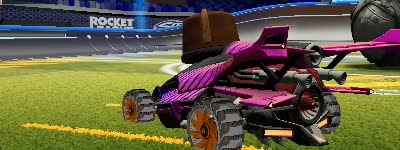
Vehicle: aftershock